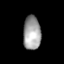
Tissue: lung
Cell type: Myeloid cells
Senescence score: 0.5448
Nuclear area (px): 578
Mean DAPI intensity: 161.285